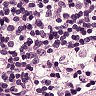
Metastatic tissue present: no